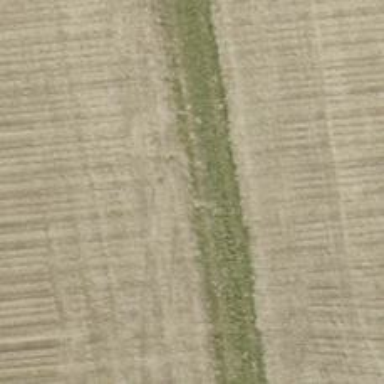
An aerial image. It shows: Grass track with grade5 track type.